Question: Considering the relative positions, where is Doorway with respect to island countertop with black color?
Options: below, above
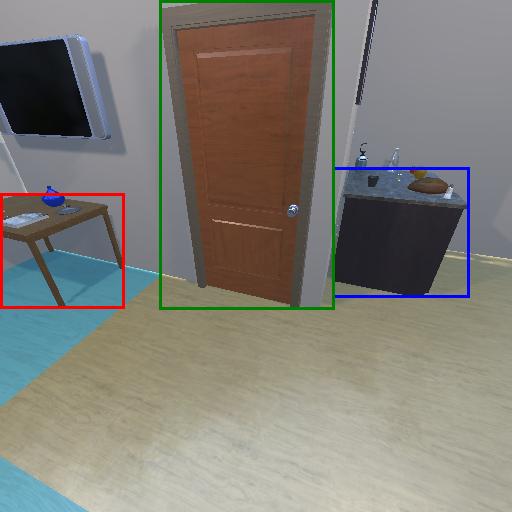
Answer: below